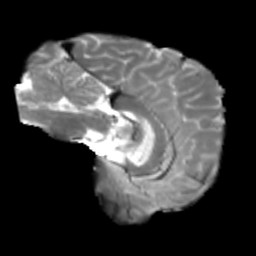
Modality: T2w
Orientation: sagittal
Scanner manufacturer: siemens
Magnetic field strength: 3 T
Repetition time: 4 s
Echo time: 0.0594 s